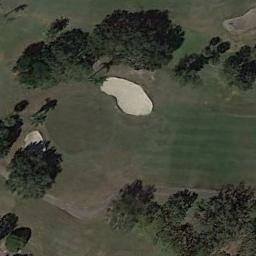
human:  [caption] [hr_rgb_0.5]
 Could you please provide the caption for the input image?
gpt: There are several bunkers and many trees on a large green lawn on the golf course .

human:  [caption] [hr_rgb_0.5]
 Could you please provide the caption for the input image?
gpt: Many trees are near the golf course .

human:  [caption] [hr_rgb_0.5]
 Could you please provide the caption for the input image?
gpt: There is a winding road and a bunker .

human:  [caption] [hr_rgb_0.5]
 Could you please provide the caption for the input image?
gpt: The golf course has a putting green, A fairway, Some barrier trees and two sandpits .

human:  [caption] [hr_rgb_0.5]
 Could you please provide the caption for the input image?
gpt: There are two bunkers with some trees around on the golf course .